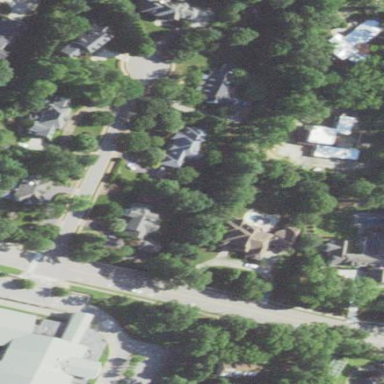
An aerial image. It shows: Residential area within neighborhood.